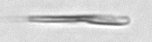
Label: fiber